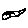
Label: fish